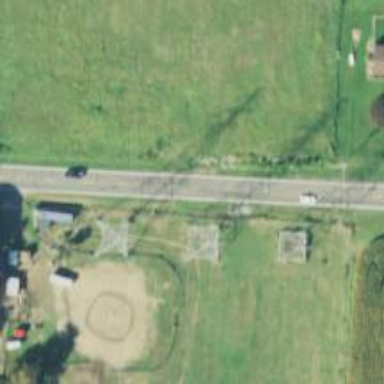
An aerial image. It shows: Lattice structure tower used for power distribution.